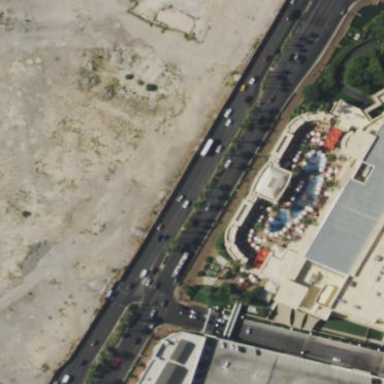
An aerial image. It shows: Residential area with casino nearby.